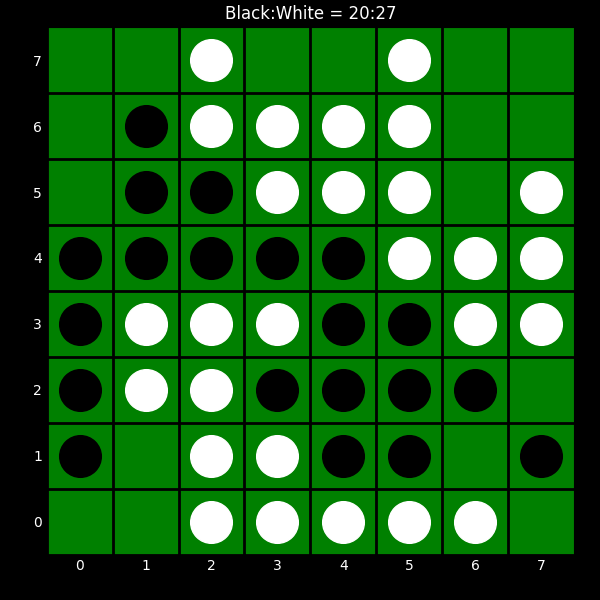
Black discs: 20
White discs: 27